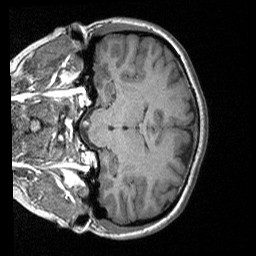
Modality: T1w
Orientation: coronal
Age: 19
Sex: female
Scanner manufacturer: siemens
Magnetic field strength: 3 T
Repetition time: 1.64 s
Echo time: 0.00234 s